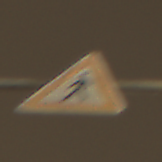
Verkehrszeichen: FussgaengerRechts
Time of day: Night
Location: Outdoor (Urban)
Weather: Overcast
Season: NotSpecified
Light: Artificial